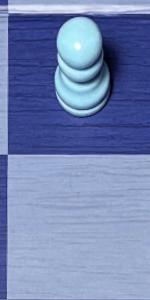
Label: Empty